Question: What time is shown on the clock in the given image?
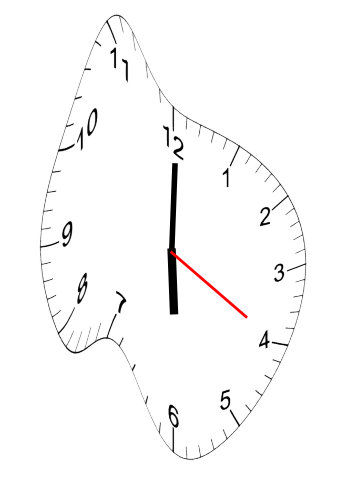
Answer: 06:00:20